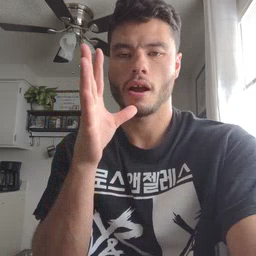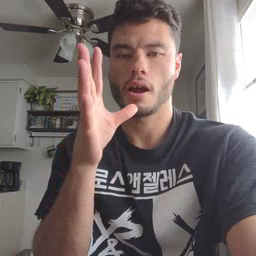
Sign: mom